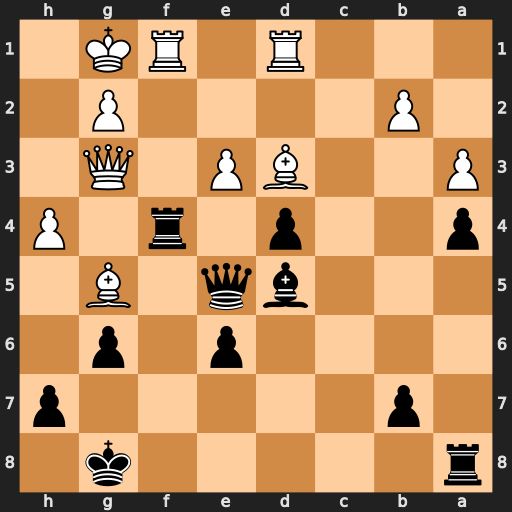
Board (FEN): r5k1/1p5p/4p1p1/3bq1B1/p2p1r1P/P2BP1Q1/1P4P1/3R1RK1
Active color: b
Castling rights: -
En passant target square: -
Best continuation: Rxf1+ Bxf1 Qxg3